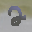
Label: 2